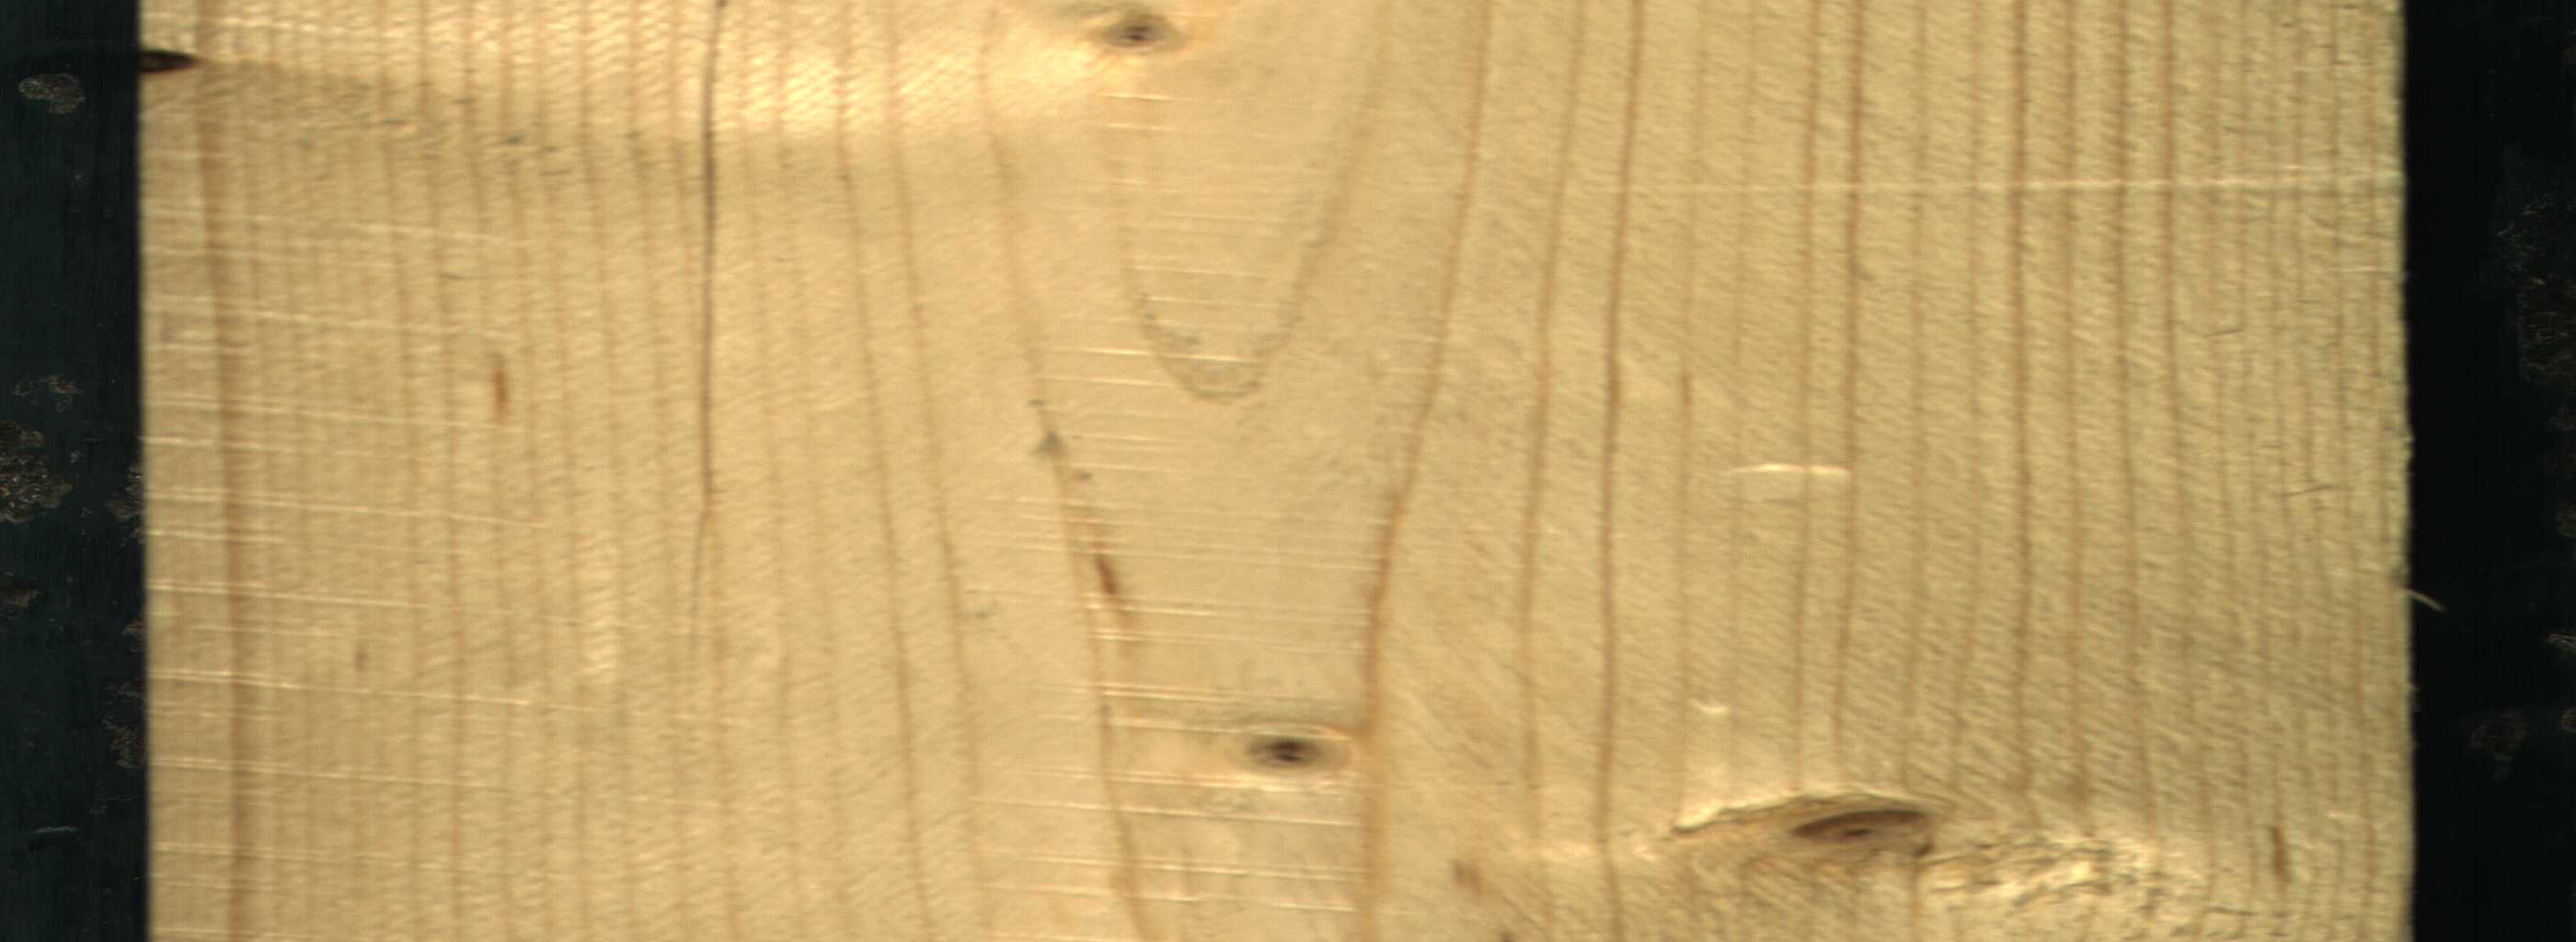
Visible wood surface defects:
Crack
Knot_missing
Live_Knot
Live_Knot
Live_Knot